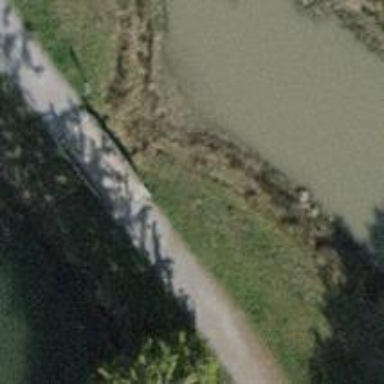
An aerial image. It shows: Footway on bridge.